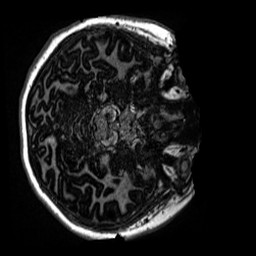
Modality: MP2RAGE
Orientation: axial
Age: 11
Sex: female
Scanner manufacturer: siemens
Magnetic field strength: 3 T
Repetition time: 4 s
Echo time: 0.00299 s